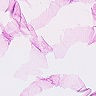
Metastatic tissue present: no